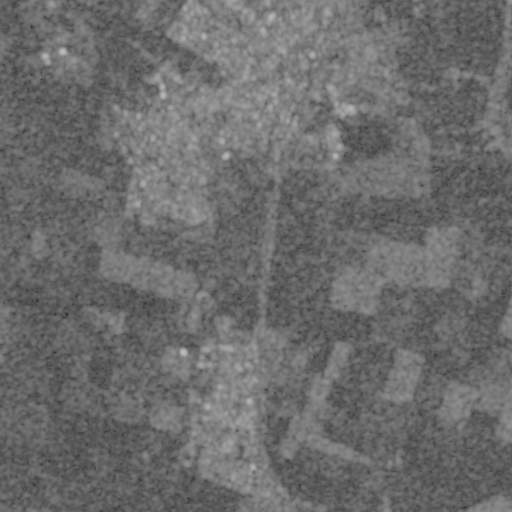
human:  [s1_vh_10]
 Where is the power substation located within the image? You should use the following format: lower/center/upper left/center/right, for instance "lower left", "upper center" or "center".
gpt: The power substation is located in the upper left of the image.
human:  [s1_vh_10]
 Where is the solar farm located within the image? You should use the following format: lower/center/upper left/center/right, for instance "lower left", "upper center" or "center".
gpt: The solar farm is located in the upper right of the image.
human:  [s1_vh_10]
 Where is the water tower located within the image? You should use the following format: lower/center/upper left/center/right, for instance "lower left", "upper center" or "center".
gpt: The water tower is located in the upper left of the image.
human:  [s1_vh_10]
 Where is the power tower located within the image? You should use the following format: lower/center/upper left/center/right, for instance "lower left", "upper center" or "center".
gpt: There is no power tower in the image.

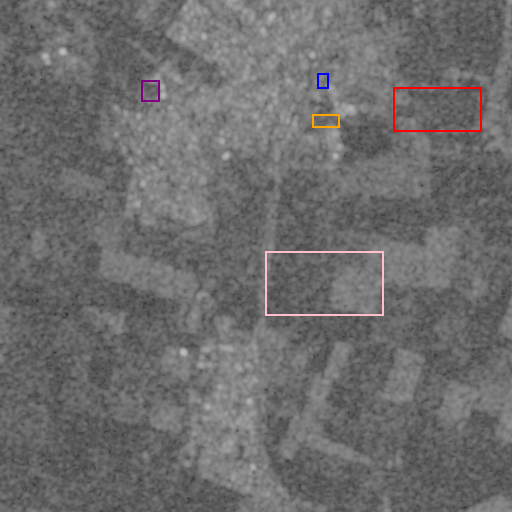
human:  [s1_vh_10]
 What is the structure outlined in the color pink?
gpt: The structure outlined in pink is a crop field.
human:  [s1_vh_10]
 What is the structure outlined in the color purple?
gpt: The structure outlined in purple is a park.
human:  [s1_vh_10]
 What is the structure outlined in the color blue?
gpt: The structure outlined in blue is a parking lot.
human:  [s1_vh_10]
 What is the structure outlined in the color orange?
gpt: The structure outlined in orange is a power substation.
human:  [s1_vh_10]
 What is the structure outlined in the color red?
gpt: The structure outlined in red is a solar farm.
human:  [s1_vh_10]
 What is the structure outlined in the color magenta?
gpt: There is no magenta outline.